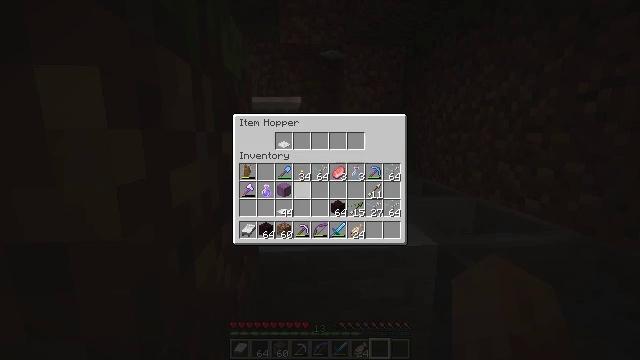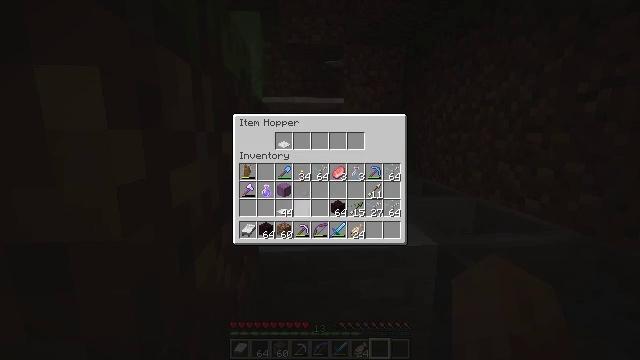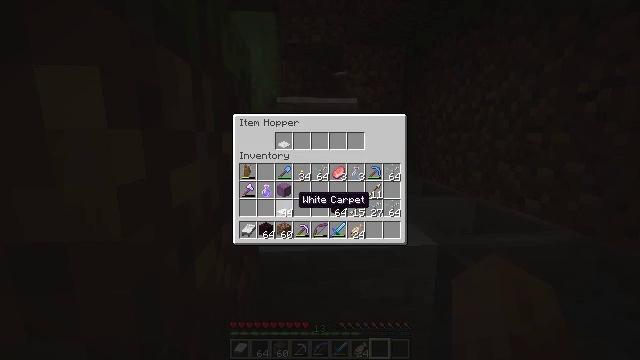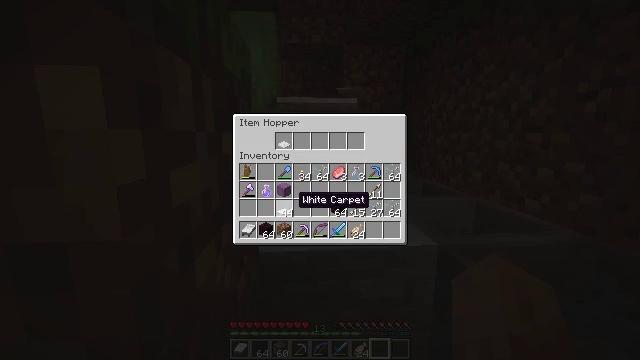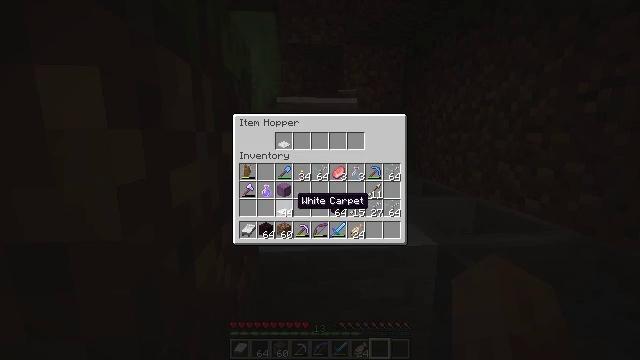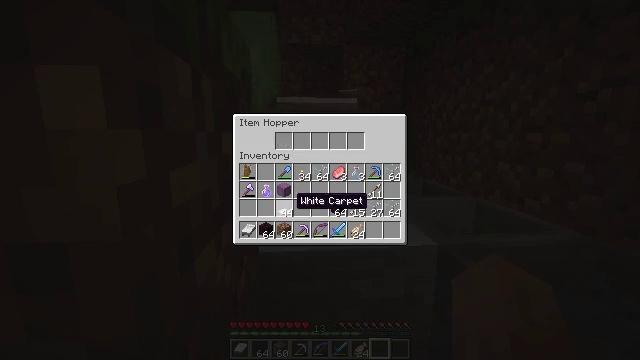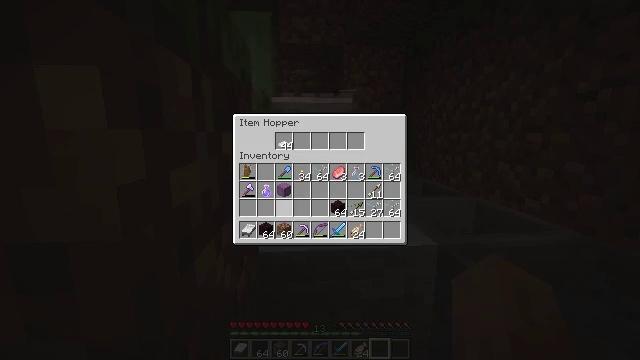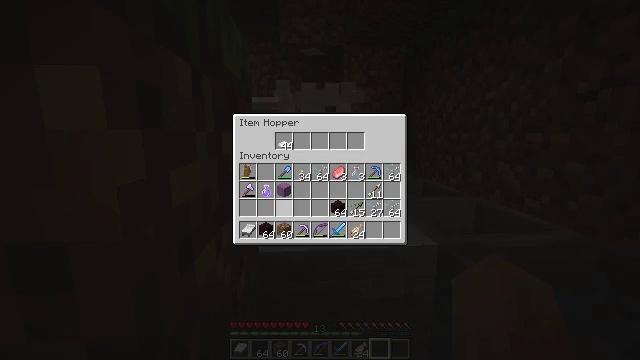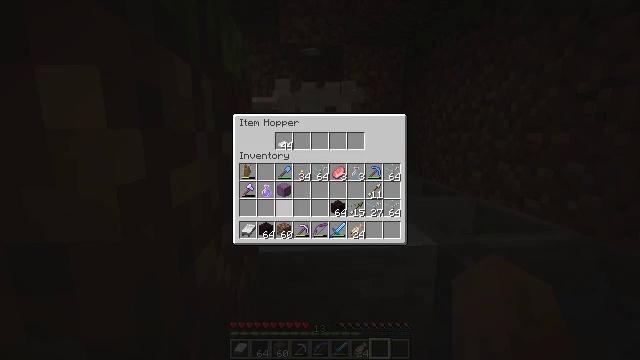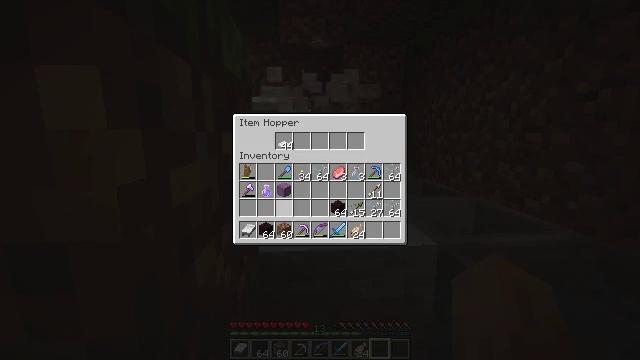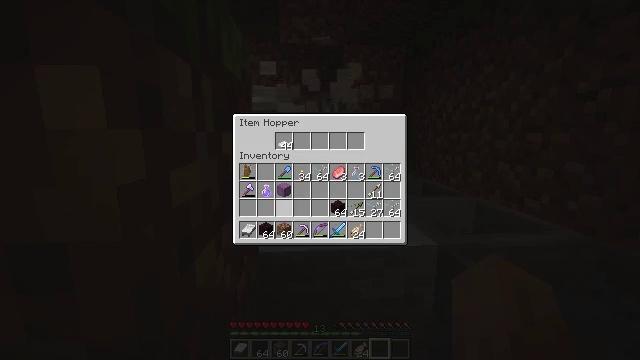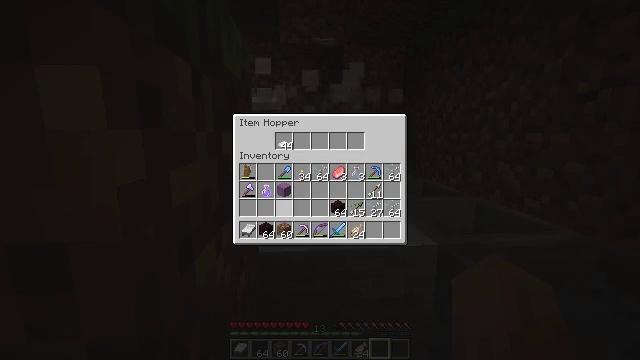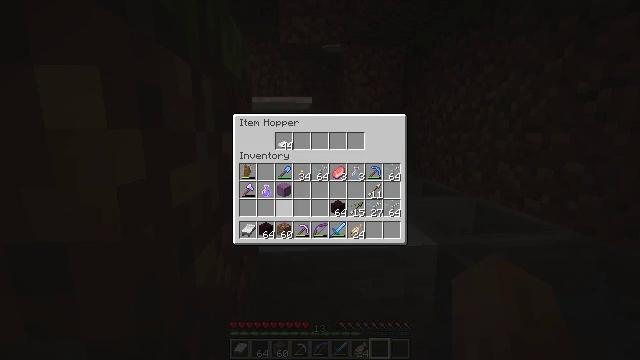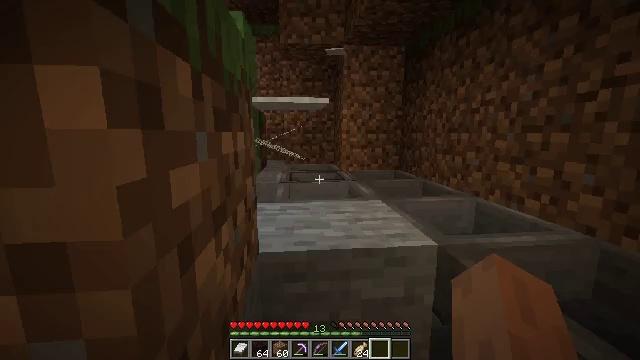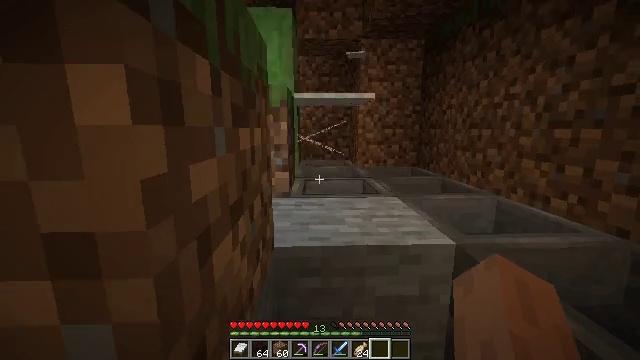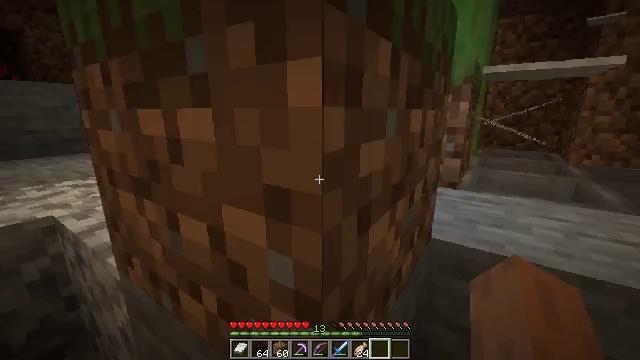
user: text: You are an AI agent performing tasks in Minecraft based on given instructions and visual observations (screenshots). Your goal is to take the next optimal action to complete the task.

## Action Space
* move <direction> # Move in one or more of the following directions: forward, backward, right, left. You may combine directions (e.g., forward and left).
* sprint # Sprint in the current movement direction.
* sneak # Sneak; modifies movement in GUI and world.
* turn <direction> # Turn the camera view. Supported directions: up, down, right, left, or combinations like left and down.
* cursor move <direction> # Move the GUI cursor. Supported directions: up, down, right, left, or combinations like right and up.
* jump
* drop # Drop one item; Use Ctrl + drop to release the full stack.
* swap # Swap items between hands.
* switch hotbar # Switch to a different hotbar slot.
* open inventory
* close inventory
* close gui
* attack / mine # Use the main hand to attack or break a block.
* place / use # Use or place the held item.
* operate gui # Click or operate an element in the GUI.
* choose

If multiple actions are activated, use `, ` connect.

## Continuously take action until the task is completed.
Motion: motion action
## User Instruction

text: Break the shulker box to collect it.
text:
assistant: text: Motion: sneak, cursor move down
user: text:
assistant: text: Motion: sneak
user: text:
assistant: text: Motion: sneak
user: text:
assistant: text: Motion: sneak
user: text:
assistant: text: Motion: sneak
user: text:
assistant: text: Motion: sneak, choose
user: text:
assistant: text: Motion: sneak, choose
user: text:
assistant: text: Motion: sneak
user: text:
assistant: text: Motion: sneak
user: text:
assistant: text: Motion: sneak
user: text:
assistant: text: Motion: sneak
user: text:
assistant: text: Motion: sneak
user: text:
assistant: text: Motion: close inventory
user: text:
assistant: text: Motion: turn left, close inventory
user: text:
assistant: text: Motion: turn left and down
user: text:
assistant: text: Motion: turn left and down
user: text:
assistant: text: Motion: turn left and down
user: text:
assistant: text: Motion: turn left and up
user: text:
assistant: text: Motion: no_op
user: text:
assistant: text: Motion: turn right
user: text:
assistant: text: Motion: no_op
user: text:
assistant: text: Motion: turn down
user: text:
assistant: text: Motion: move forward, turn right
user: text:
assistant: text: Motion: move forward, turn right
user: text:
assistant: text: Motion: move forward, turn right
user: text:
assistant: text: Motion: move forward, turn right
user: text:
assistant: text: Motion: move forward
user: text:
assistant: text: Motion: move forward
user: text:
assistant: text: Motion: move forward
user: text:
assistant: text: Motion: move forward, jump